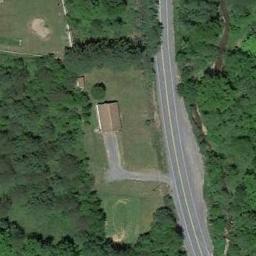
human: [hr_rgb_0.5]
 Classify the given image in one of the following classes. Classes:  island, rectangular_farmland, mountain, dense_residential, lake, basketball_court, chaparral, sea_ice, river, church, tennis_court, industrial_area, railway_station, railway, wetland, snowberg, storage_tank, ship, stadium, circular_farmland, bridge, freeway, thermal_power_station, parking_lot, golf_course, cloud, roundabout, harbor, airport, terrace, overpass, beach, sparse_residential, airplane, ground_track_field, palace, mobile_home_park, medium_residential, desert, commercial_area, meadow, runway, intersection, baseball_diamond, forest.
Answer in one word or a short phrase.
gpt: freeway